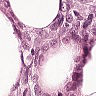
Metastatic tissue present: yes